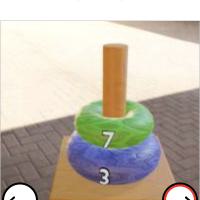
Task: sum
Answer: 10